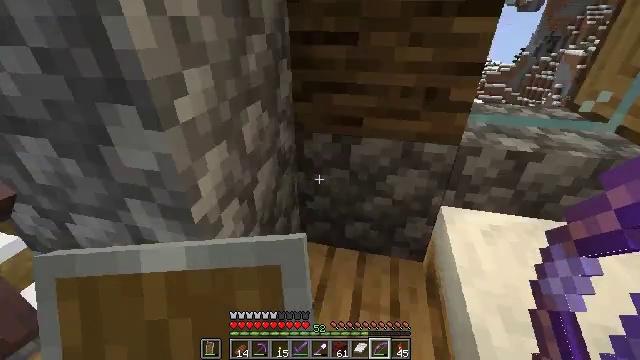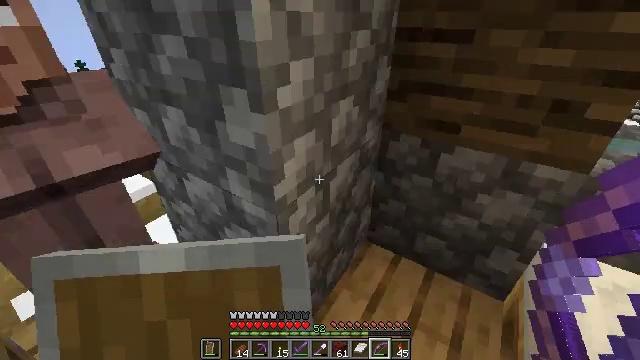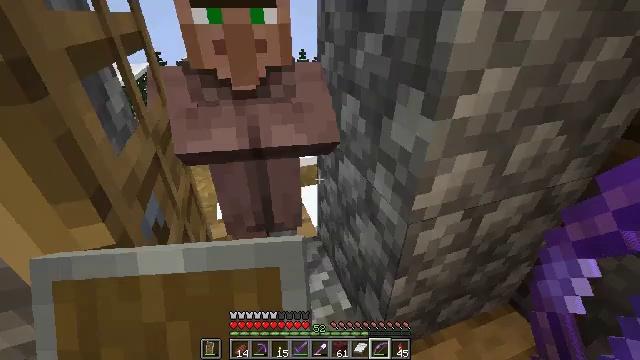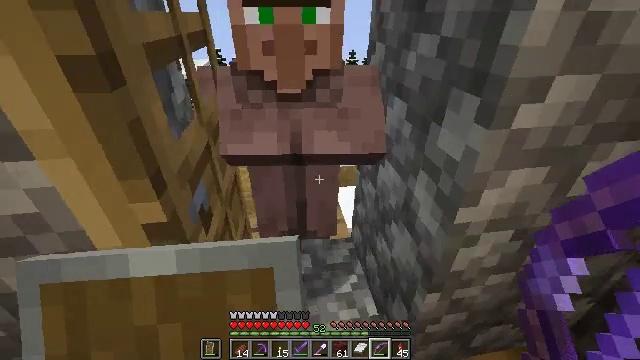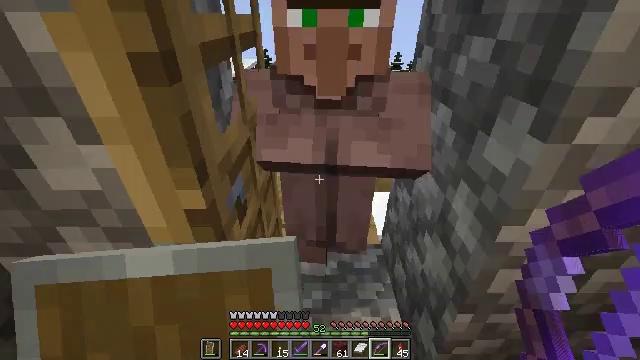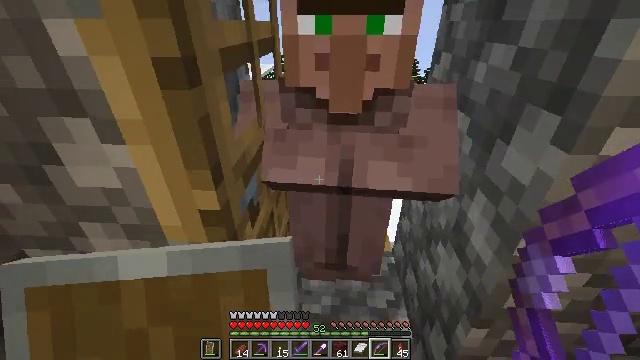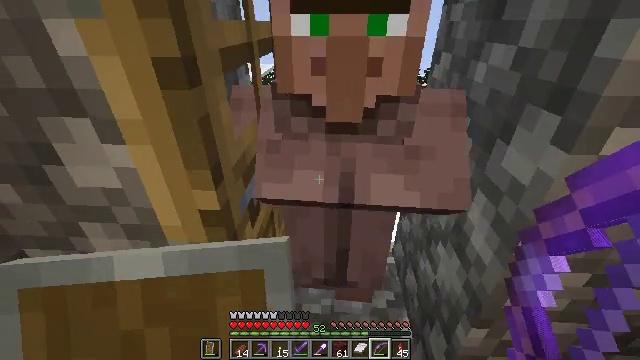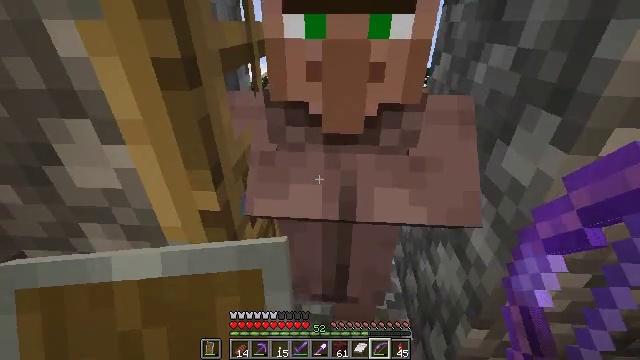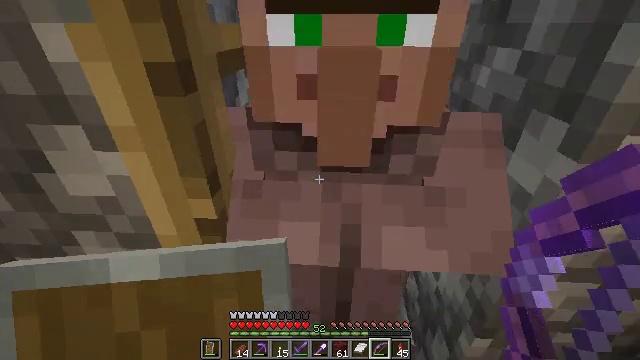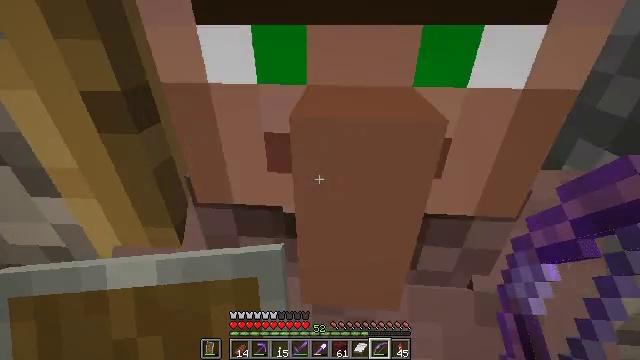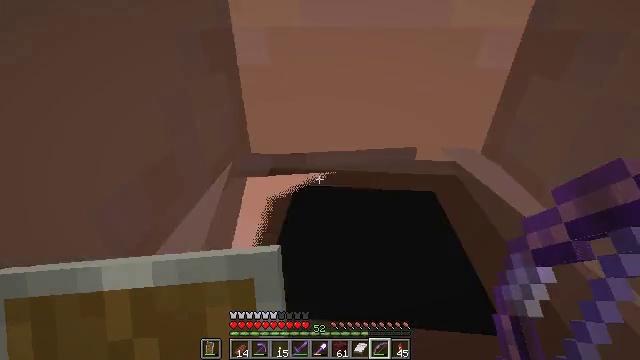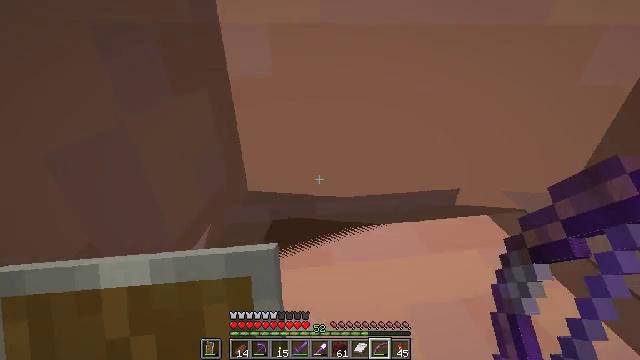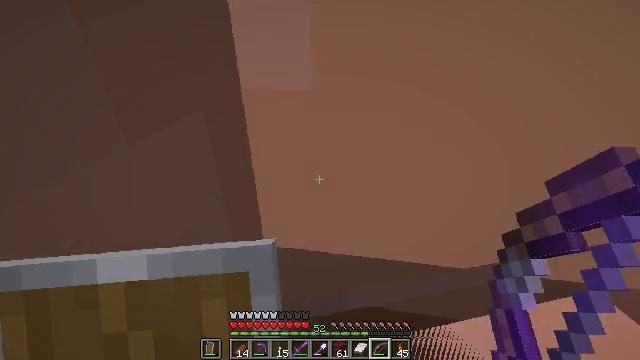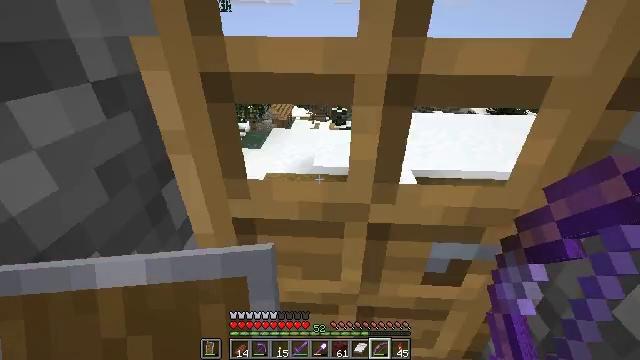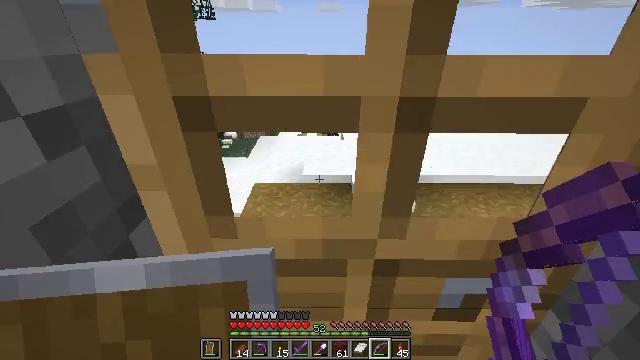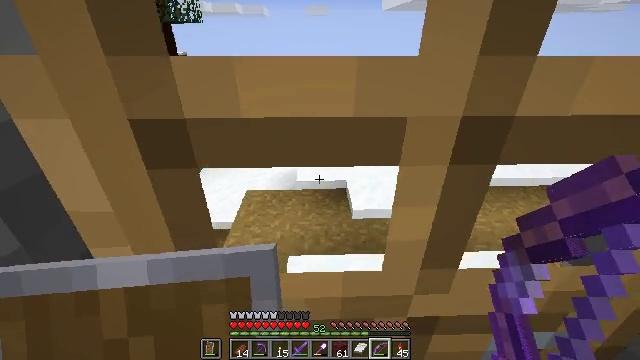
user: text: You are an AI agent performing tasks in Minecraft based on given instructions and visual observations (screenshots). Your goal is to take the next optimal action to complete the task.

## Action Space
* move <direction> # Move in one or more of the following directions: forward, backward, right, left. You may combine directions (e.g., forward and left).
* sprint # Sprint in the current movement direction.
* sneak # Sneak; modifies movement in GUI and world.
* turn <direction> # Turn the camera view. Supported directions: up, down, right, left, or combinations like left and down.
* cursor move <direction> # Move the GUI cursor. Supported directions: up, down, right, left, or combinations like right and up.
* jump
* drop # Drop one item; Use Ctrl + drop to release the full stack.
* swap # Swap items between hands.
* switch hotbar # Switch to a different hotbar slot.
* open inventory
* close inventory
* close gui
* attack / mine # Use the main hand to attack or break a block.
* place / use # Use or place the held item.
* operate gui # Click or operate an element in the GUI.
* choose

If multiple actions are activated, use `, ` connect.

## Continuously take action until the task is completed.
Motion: motion action
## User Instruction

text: Break the bell in the village.
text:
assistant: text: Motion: turn left
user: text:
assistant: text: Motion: turn left
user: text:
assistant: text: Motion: turn left
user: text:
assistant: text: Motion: turn left
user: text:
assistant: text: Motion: turn left and up
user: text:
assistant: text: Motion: no_op
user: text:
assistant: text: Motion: no_op
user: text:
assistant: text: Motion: move forward
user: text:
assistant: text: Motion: move forward
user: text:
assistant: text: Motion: move forward
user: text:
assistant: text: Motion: move forward
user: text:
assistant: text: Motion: move forward
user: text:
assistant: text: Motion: move forward
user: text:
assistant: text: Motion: move forward, turn right and up
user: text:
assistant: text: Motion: move forward, turn right
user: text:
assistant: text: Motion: move forward
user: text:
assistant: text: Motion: move forward
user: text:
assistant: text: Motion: move forward
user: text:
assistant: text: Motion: move forward and move right
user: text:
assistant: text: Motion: move forward and move right
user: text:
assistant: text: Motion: move forward and move right
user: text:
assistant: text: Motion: move forward and move right
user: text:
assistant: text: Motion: move forward and move right
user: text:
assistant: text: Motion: move forward and move right
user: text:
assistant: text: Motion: move forward
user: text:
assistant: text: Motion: no_op
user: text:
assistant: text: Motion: use / place
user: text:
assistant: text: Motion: use / place
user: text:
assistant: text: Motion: use / place
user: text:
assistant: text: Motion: no_op